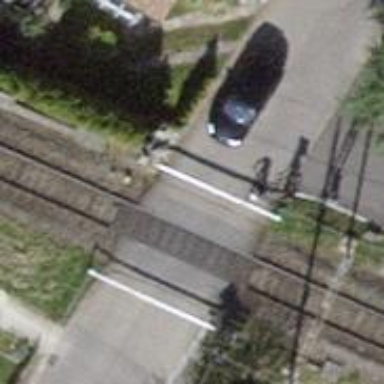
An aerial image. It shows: Level crossing with full barriers and lights.